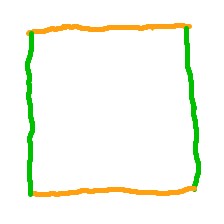
Shape: square